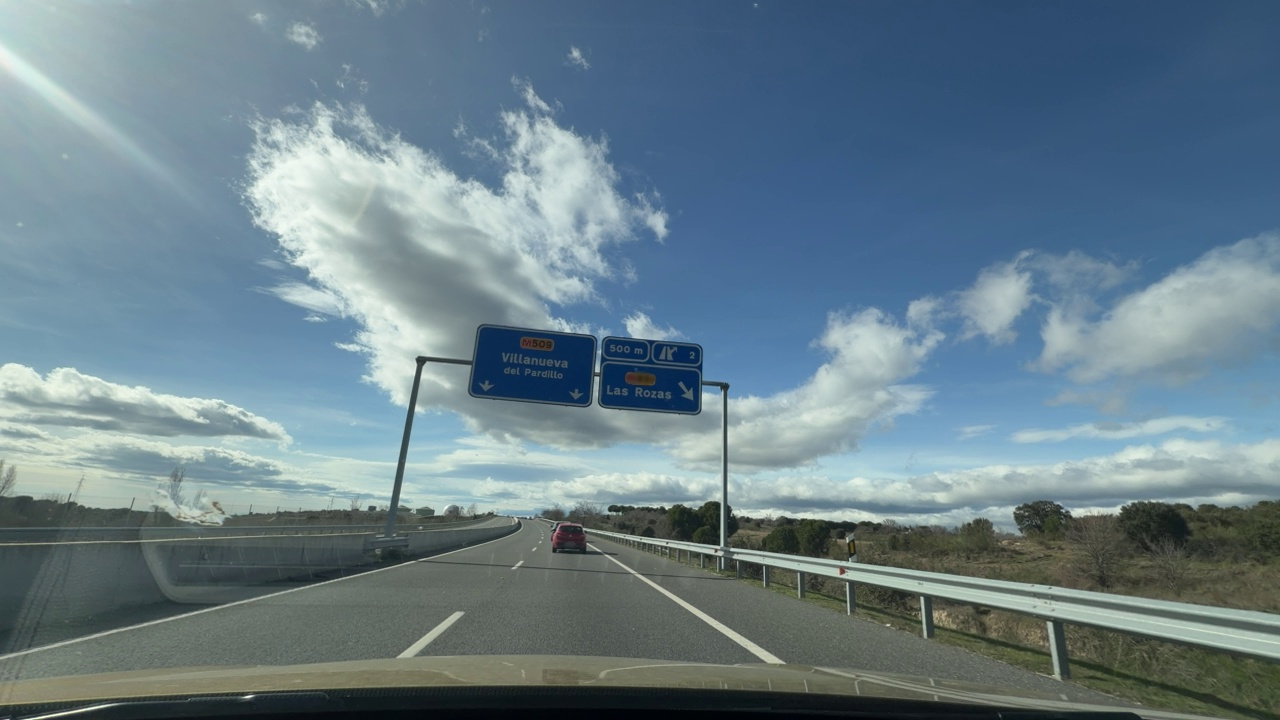
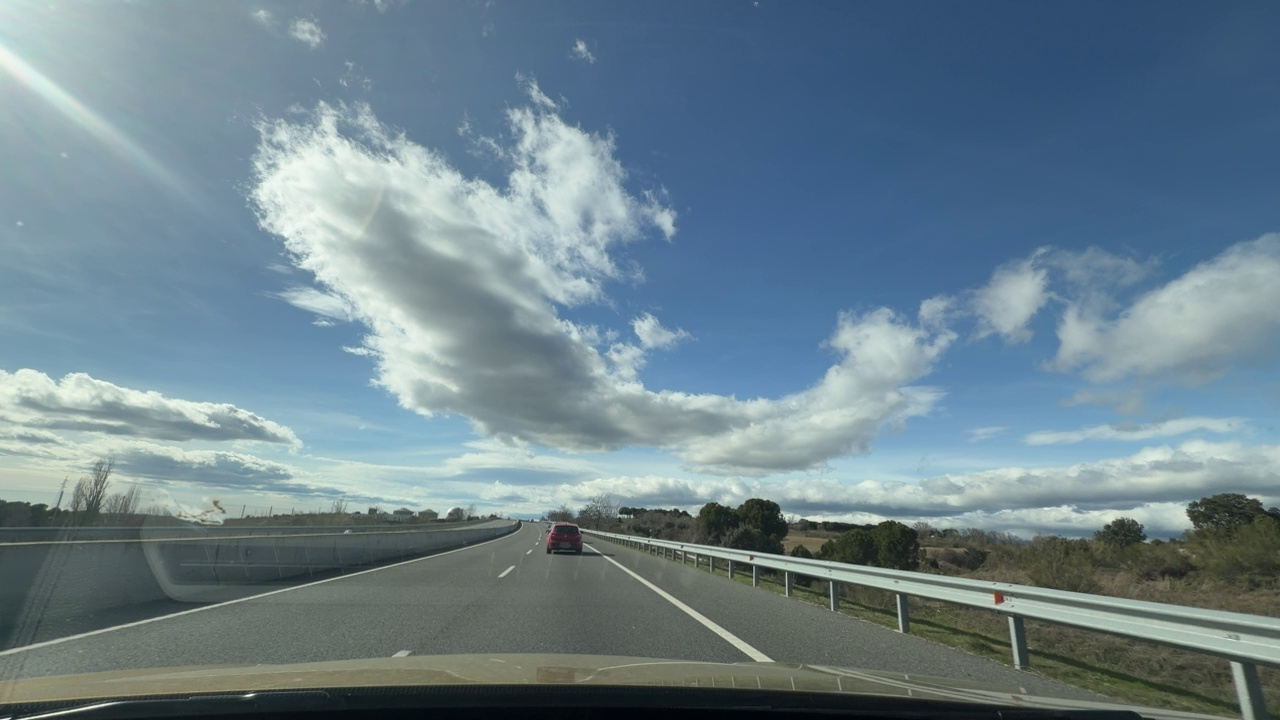
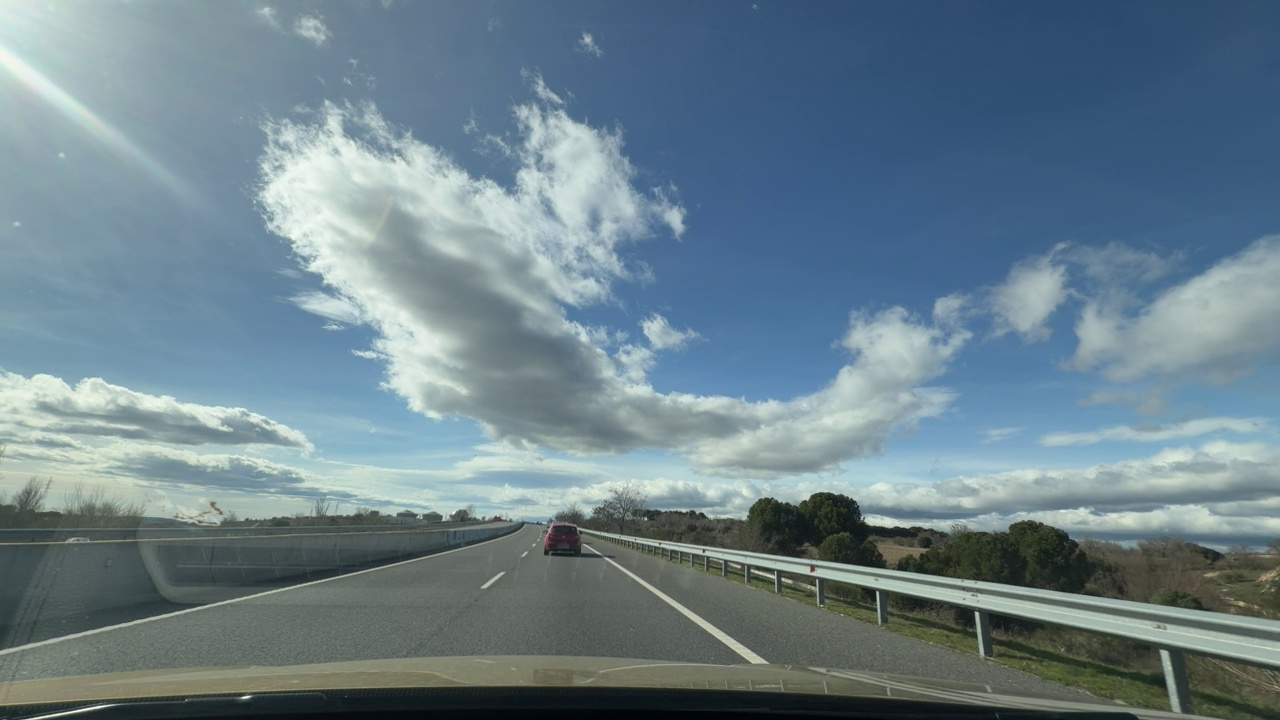
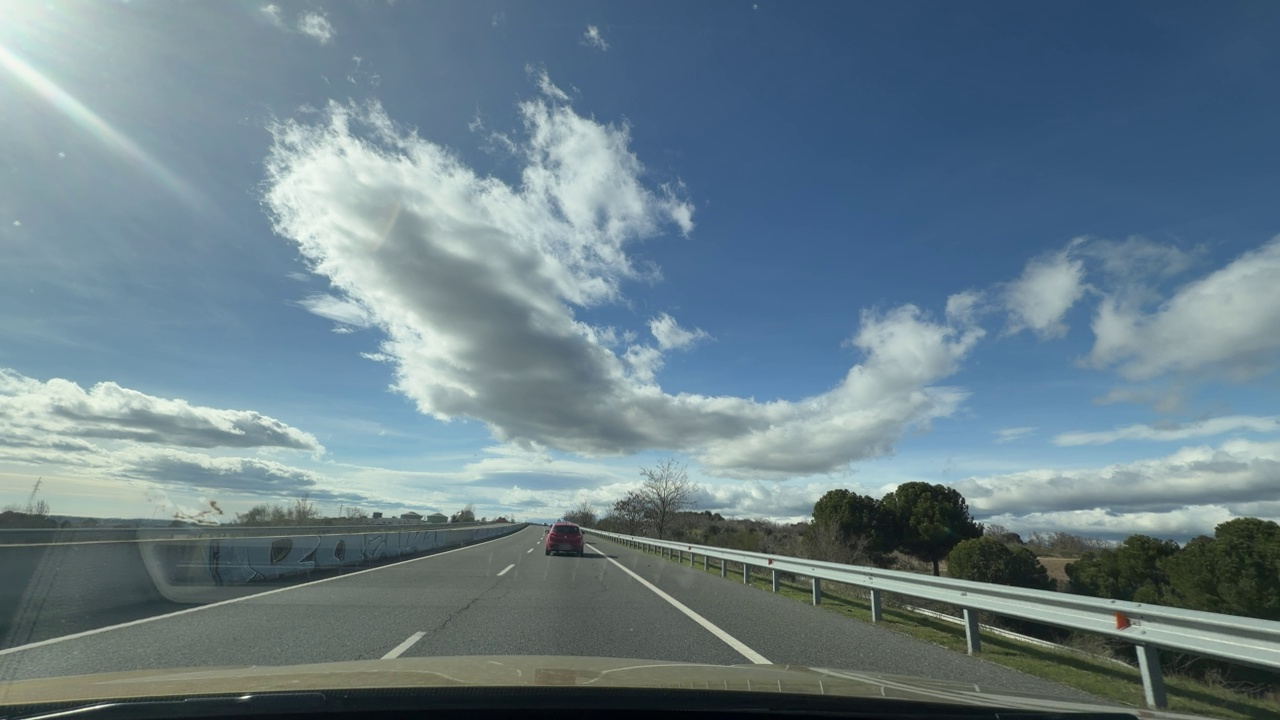
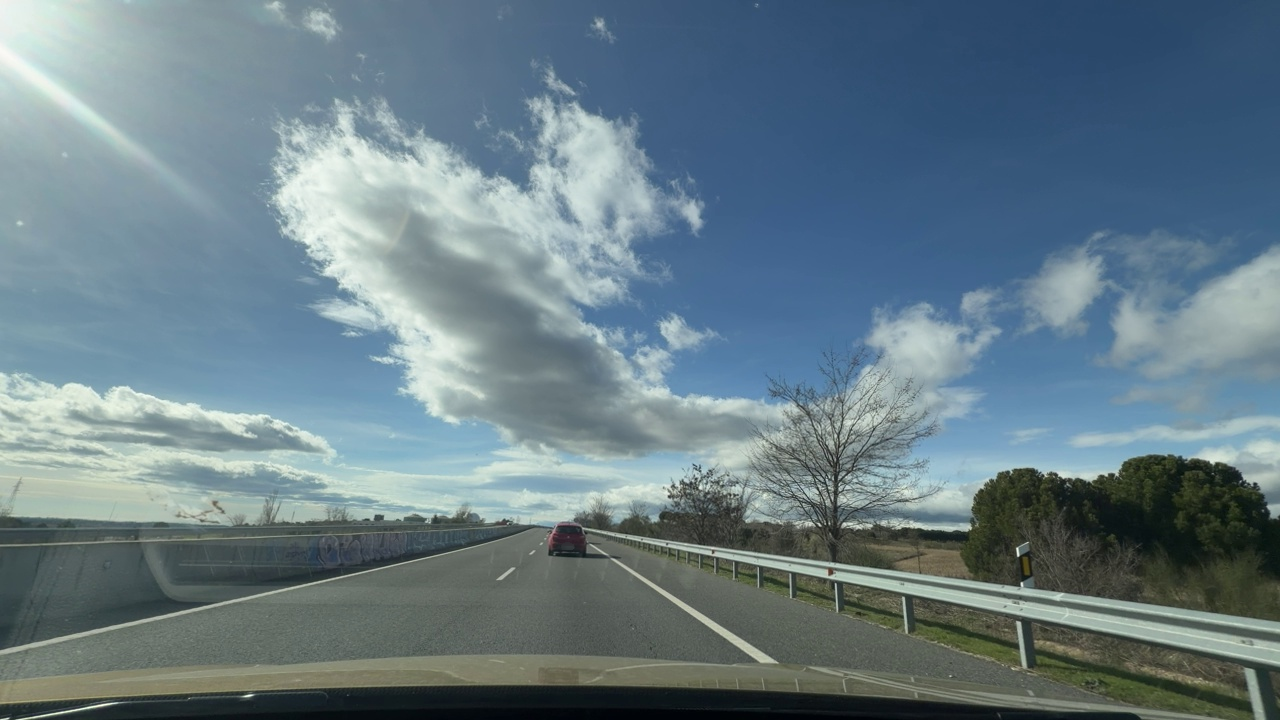
Situation: empty
Question: Do lane markings from two different lanes converge into a single lane?
Answer: No
Reasoning: No lane merging signs are visible in the road, line marking are parallel

Situation: empty
Question: Is the ego vehicle currently inside a roundabout?
Answer: No
Reasoning: The vehicle is travelling in a straight road, no central island visible ahead

Situation: empty
Question: Is a roundabout visible ahead in the ego direction?
Answer: No
Reasoning: No roundabout is visible ahead in the travel direction

Situation: empty
Question: Is the ego vehicle stationary while another vehicle crosses its path within the roundabout?
Answer: No
Reasoning: The ego vehicle is in a straight road, no roundabout can be observed and is not stationary